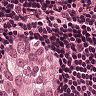
Metastatic tissue present: yes